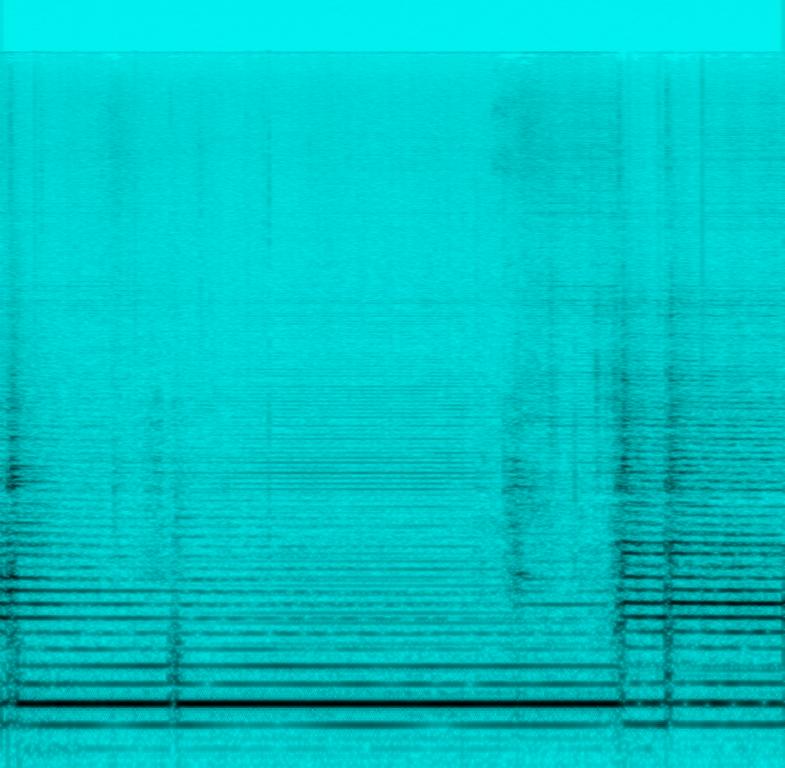
This is a home recording of two electric guitar players jamming some random rock/metal tunes. It is a dated amateur recording so the quality is quite poor. The electric guitars have a distortion effect that gives them a crunchy sound. The sound is hard-hitting, but the atmosphere feels spontaneous and random. Parts of this recording could be lifted as distorted electric guitar samples to be used in beat-making.